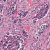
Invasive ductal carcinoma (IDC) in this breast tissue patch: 1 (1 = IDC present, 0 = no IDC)